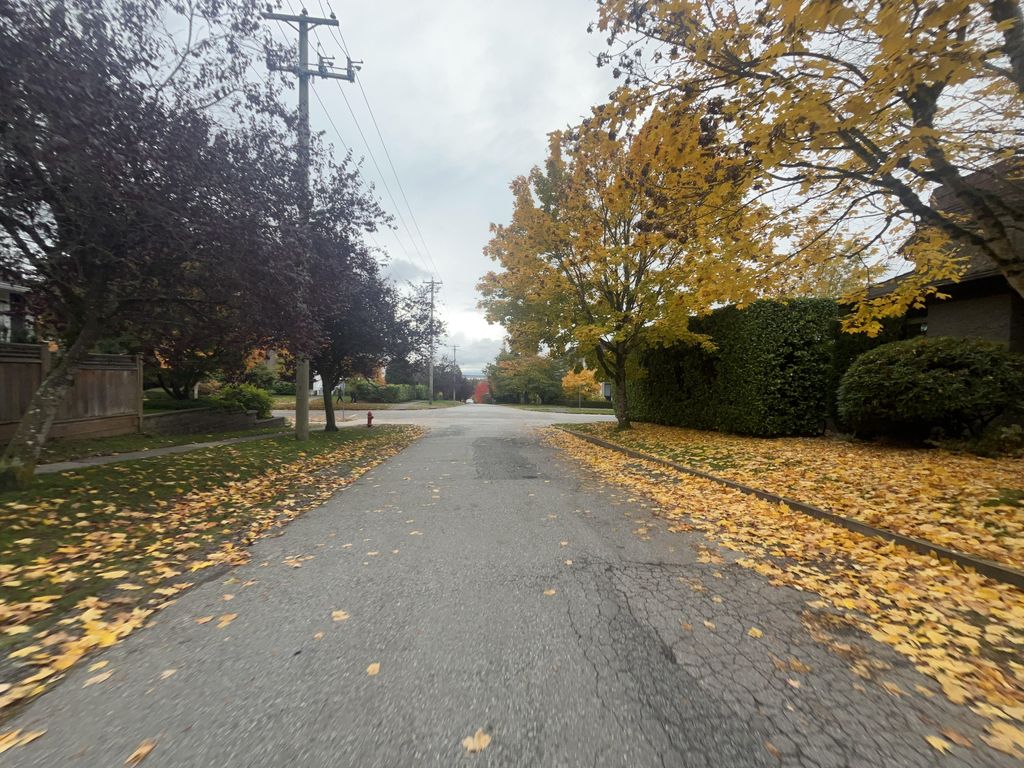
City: vancouver